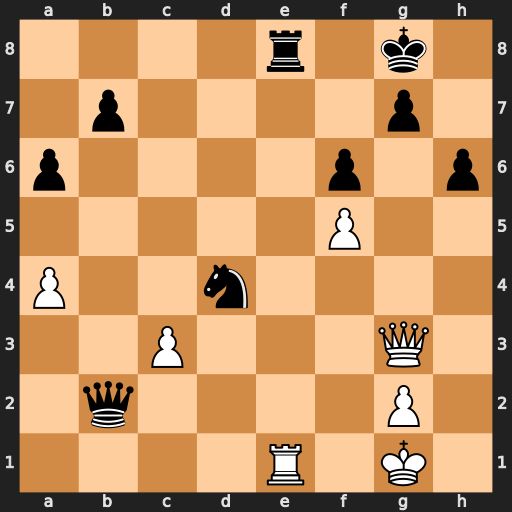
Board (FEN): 4r1k1/1p4p1/p4p1p/5P2/P2n4/2P3Q1/1q4P1/4R1K1
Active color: w
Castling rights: -
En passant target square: -
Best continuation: Rxe8+ Kf7 Qg6#